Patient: sex F, age 69
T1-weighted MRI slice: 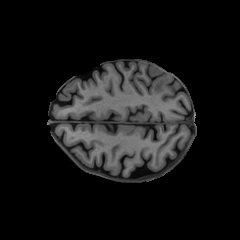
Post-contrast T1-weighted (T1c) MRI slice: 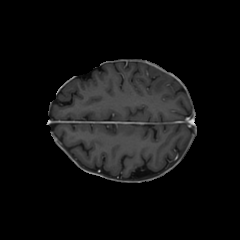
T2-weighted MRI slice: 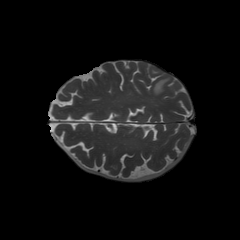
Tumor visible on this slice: yes
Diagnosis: Glioblastoma, IDH-wildtype
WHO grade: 4